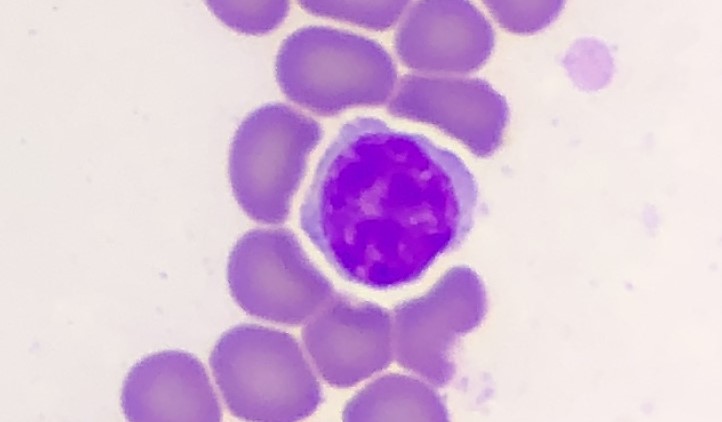
White blood cell type: Lymphocyte